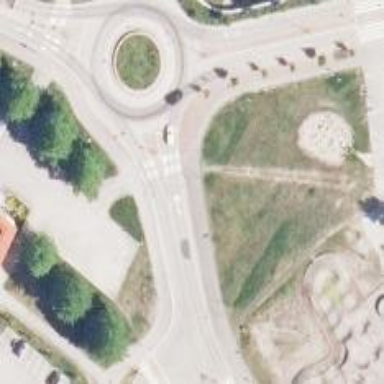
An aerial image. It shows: Crossing on asphalt cycleway.